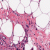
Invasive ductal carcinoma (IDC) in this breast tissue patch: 1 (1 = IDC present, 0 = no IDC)